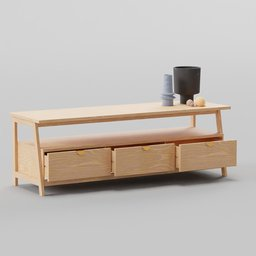
Label: furniture